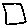
Label: square